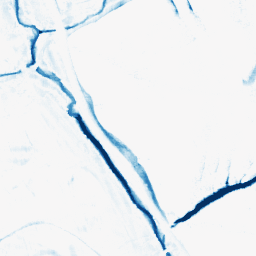
Category: morphological
Decomposition family: morphological_rect
Decomposition parameters: operation: closing
width: 10
height: 10
Upsampling method: sinc_hamming
Upsampling parameters: scale: 4
kernel_size: 16
Upsampling scale: 4